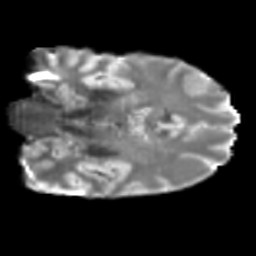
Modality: T2w
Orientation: coronal
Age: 46
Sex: male
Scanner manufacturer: siemens
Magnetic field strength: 3 T
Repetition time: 5 s
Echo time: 0.092 s